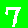
Digit: 7